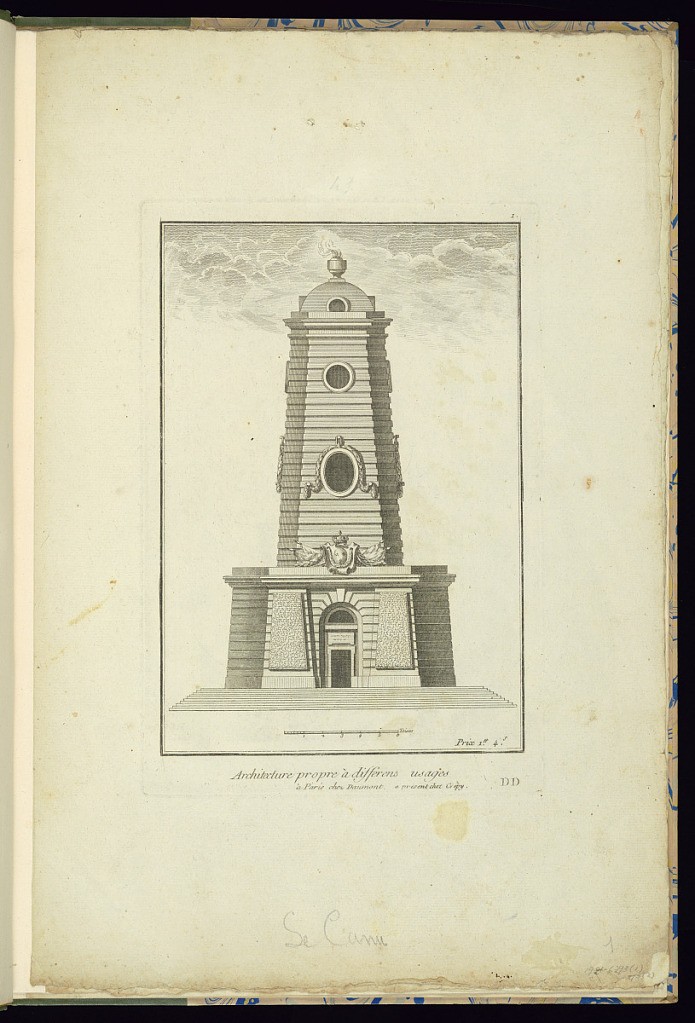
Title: Design for a Lighthouse
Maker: A. Le Canu, French, active 1746 – 1768
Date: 1760–75
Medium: Etching and engraving on laid paper
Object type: Print
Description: Design for a Neoclassical lighthouse with a smooth-faced rusticated façade and large vermiculated panels. The French royal coat of arms above the door, with oval and round windows on the tower, with laurel leaf festoons framing the central oval windows. Topped with a flaming / smoking urn or vase on the domed roof. Clouds in the background and steps leading up to the lighthouse. A scale below the design and the price. The plate is titled and numbered.